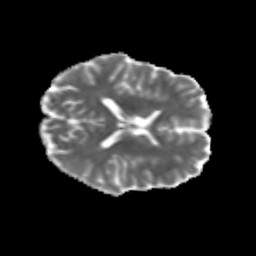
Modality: MD
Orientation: axial
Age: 23
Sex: male
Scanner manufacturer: siemens
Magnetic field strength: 3 T
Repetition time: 3.5 s
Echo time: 0.125 s